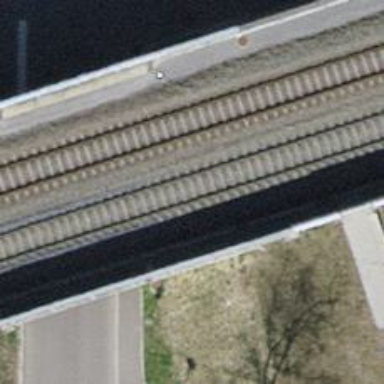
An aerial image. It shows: Single-track railway bridge with contact lines for electrification.